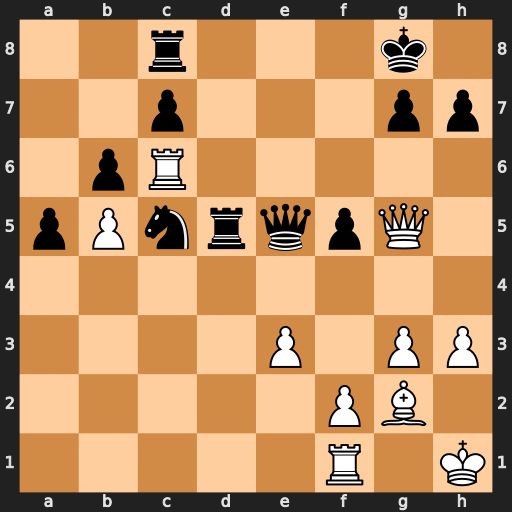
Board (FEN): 2r3k1/2p3pp/1pR5/pPnrqpQ1/8/4P1PP/5PB1/5R1K
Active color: w
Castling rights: -
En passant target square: -
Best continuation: f4 Qd6 Rxd6